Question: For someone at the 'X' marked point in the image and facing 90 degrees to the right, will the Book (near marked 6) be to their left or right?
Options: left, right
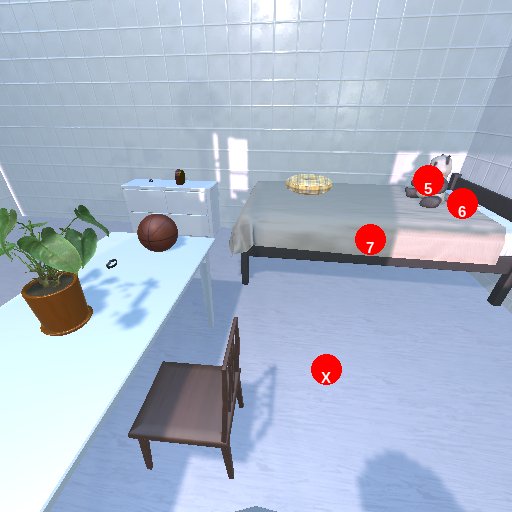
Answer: left